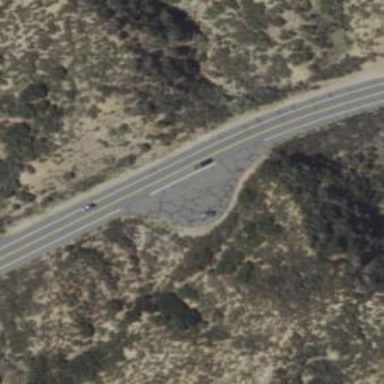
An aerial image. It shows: Rest area on the road.